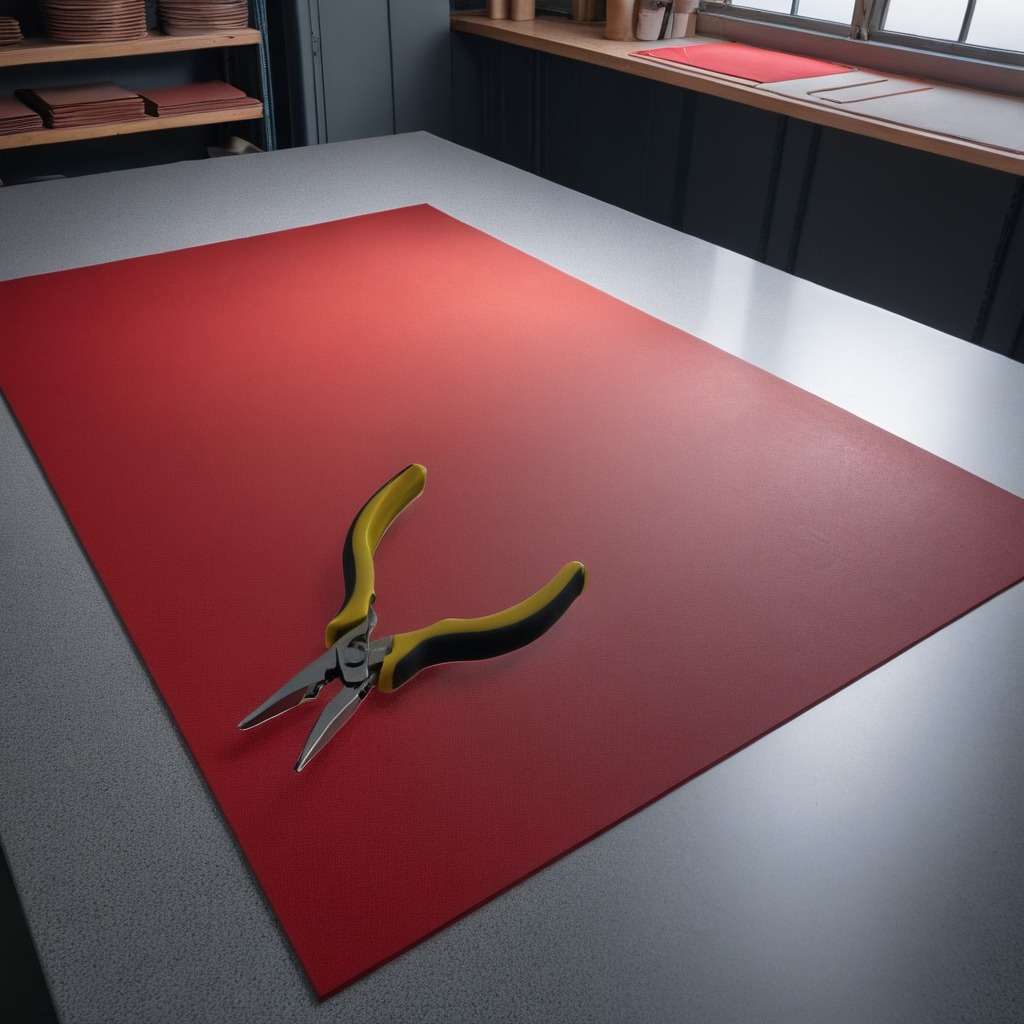
A plier lying on the clean granite tabletop